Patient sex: M
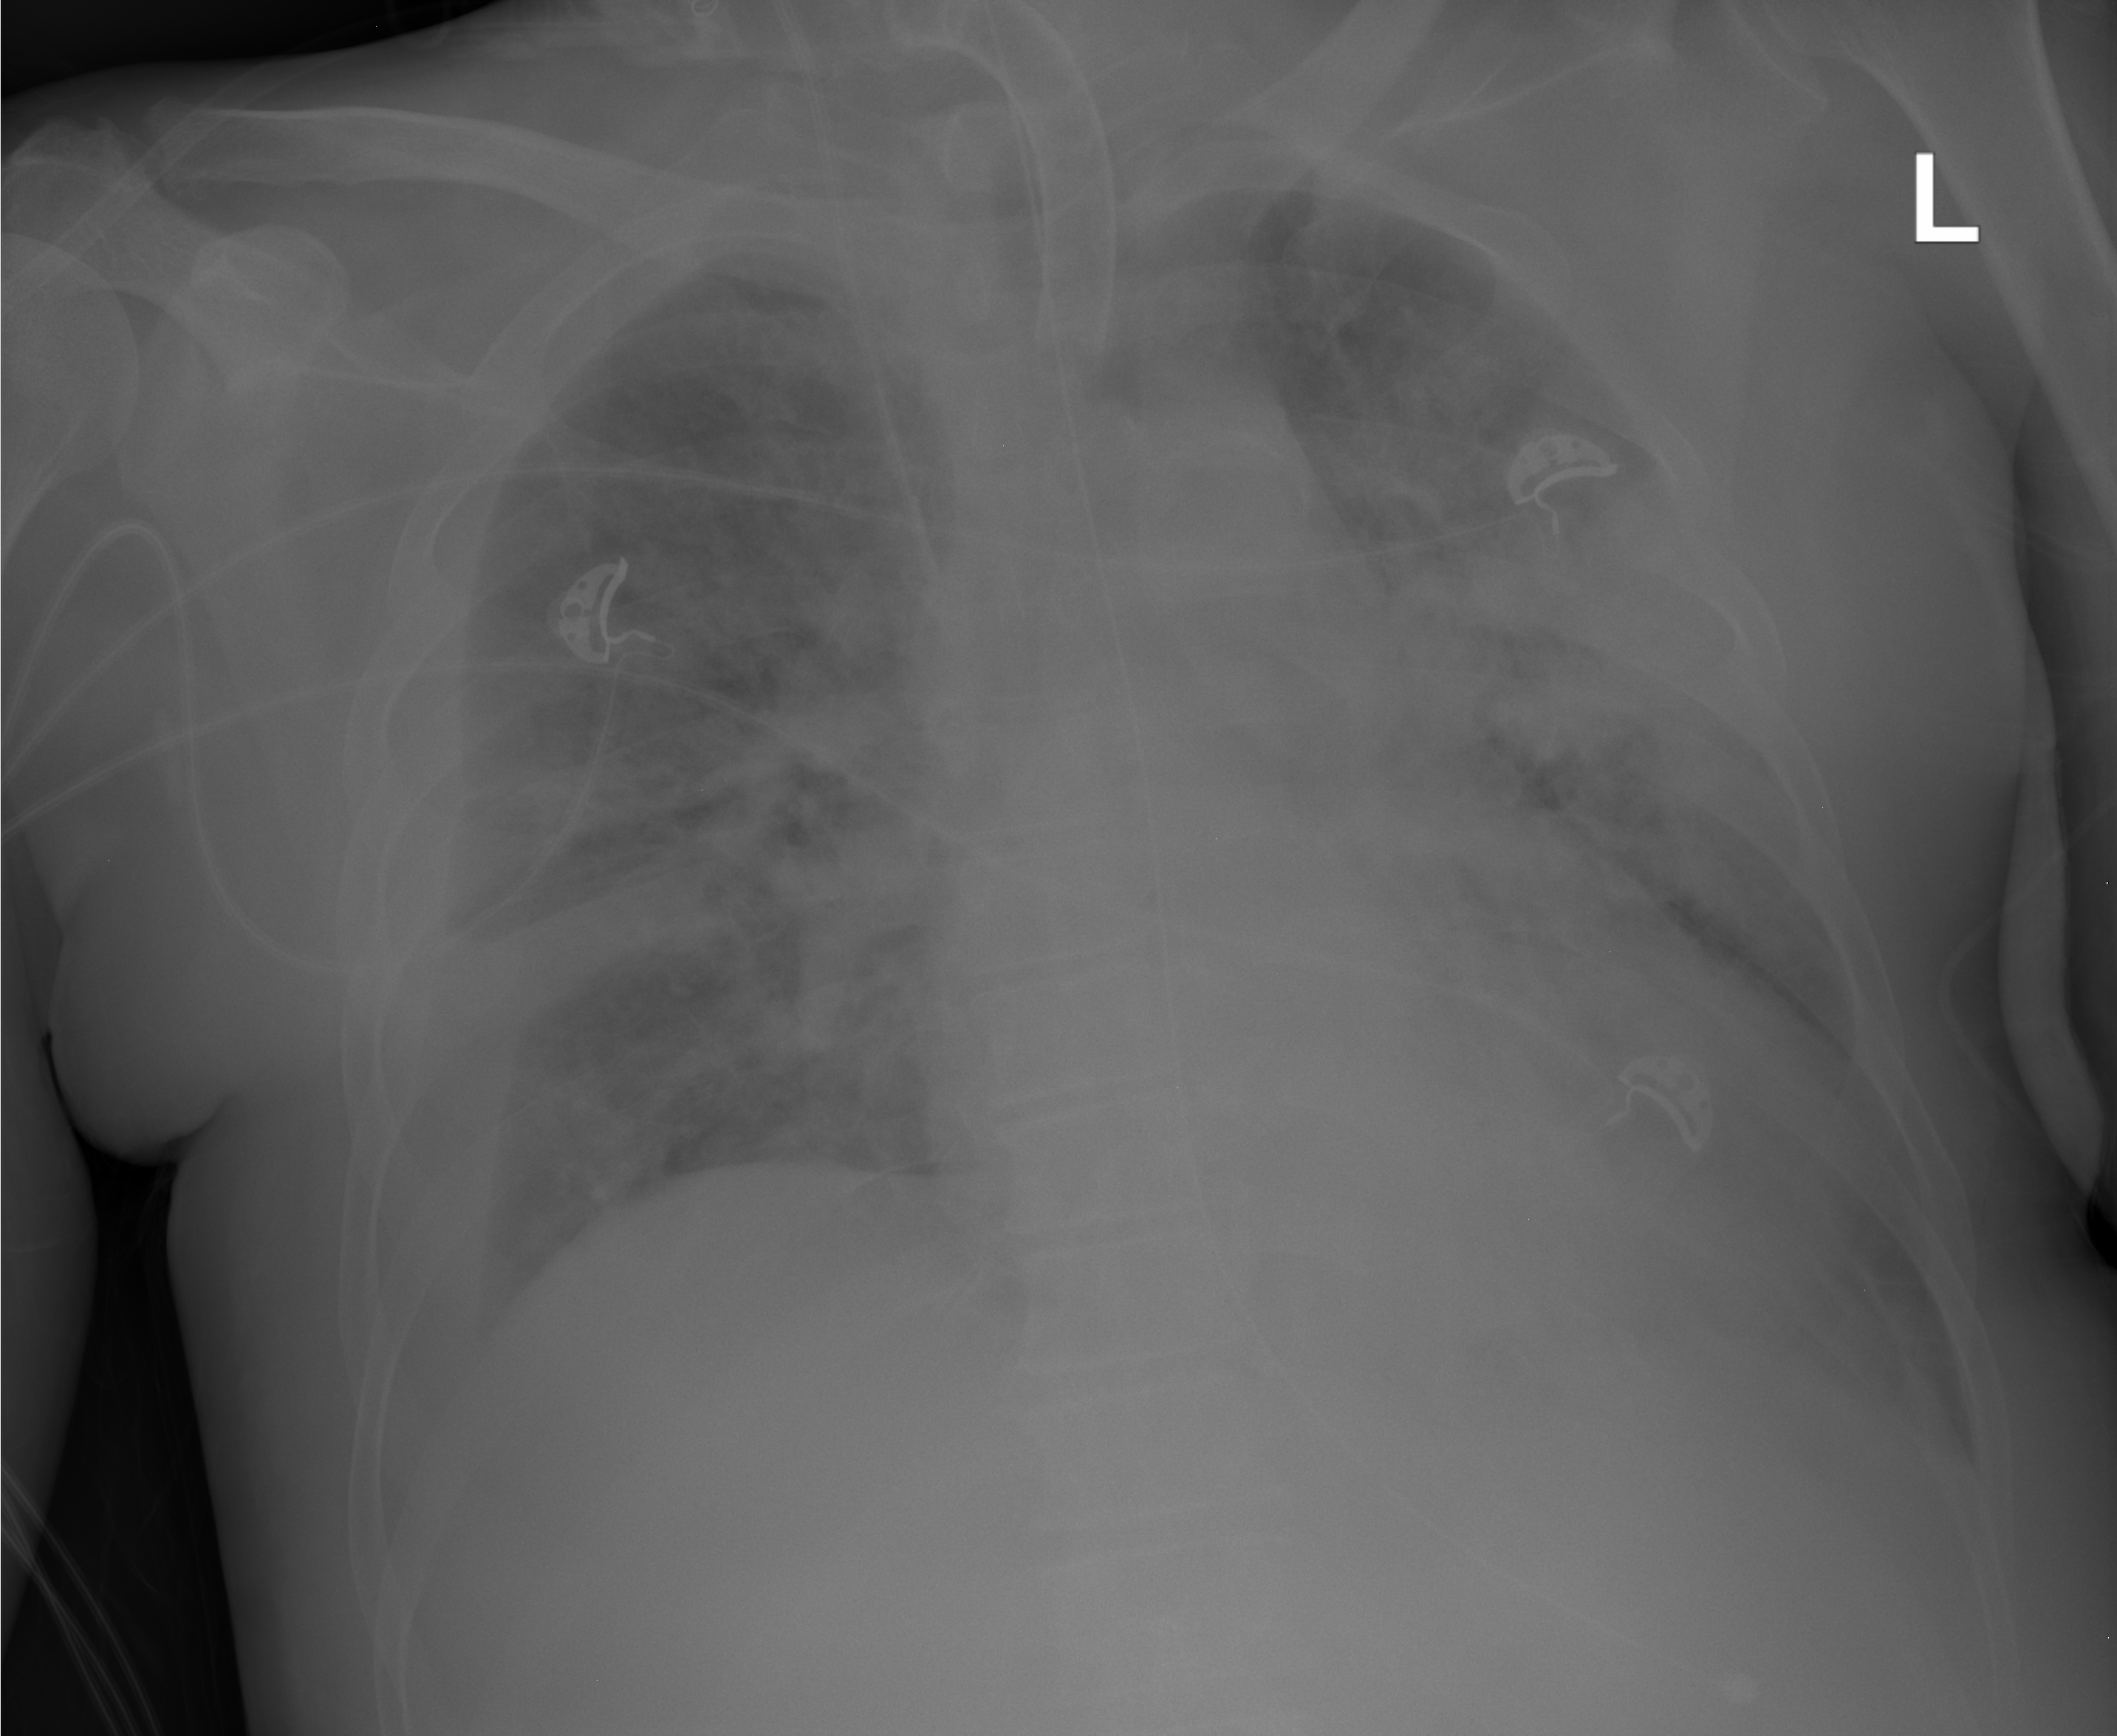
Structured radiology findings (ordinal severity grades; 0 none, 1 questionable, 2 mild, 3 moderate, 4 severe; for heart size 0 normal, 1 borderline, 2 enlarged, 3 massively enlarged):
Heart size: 2
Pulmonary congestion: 1
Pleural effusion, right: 2
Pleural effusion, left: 2
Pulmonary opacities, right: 3
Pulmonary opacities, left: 4
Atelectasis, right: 2
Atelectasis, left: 2